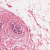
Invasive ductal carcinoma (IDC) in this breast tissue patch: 0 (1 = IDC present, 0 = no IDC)